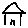
Label: house